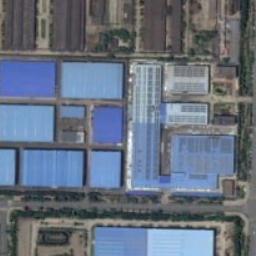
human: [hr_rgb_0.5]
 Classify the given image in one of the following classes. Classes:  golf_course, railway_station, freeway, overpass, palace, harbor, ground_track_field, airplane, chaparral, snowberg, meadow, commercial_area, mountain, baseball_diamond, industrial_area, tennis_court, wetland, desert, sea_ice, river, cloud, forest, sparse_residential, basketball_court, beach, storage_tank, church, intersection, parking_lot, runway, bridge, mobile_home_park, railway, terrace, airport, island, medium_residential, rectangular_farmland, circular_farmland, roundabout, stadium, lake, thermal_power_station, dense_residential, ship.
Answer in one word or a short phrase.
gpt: industrial_area